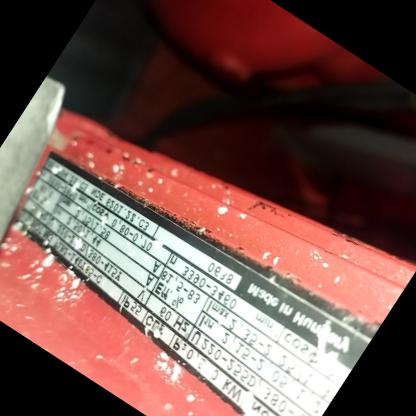
Klasa: tabliczka-znamionowa